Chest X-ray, PA view. Patient: 45 years old, sex F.
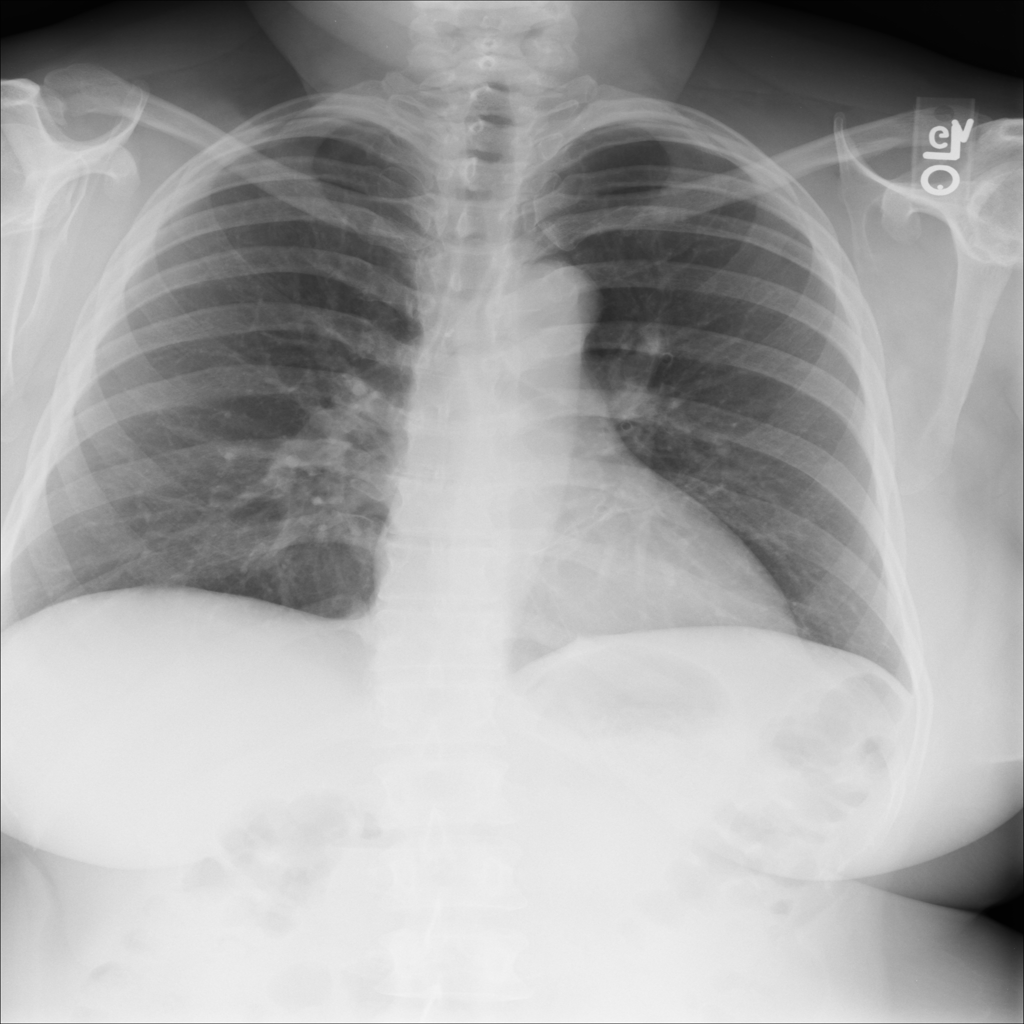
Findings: No Finding